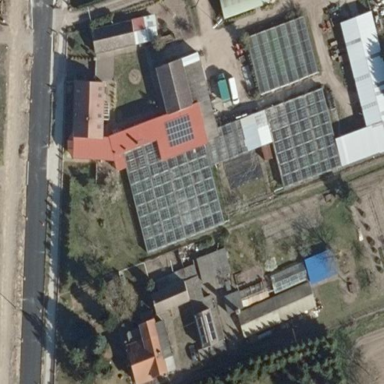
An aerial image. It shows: Greenhouse.